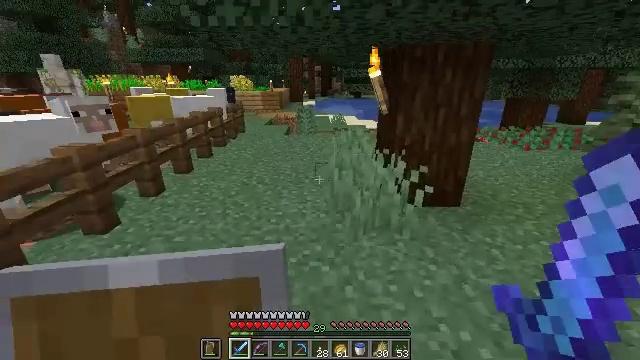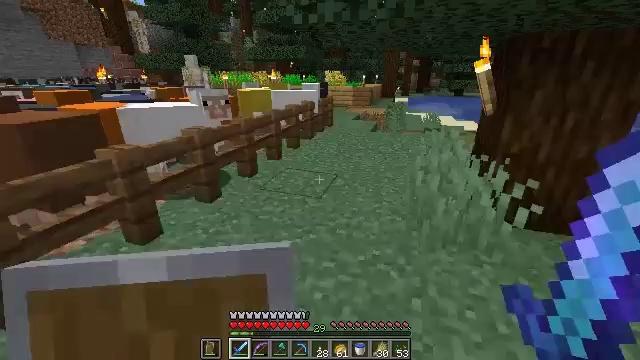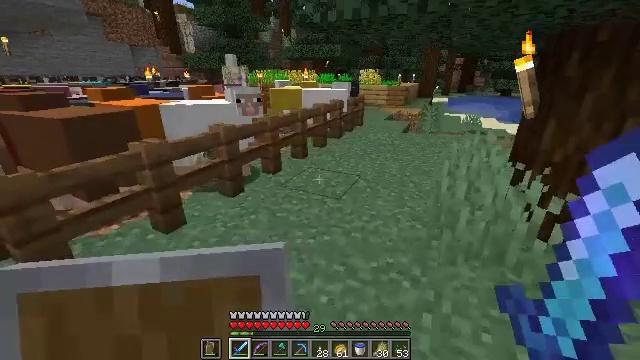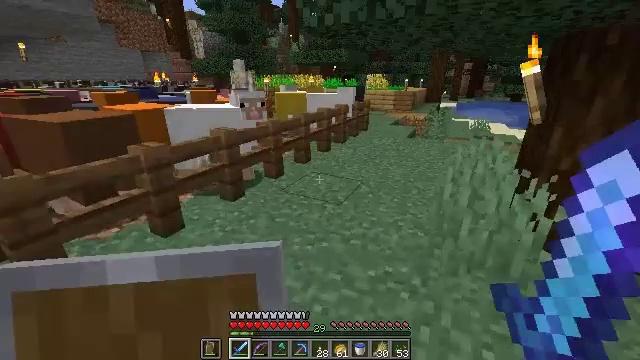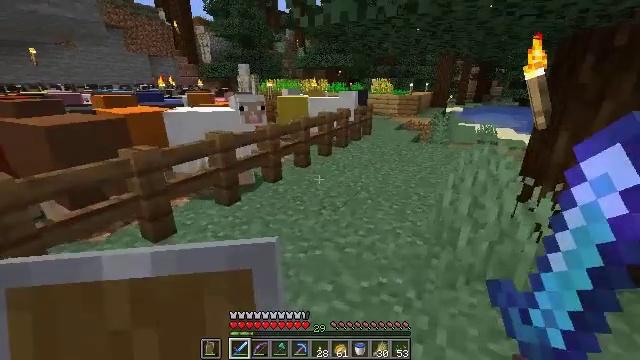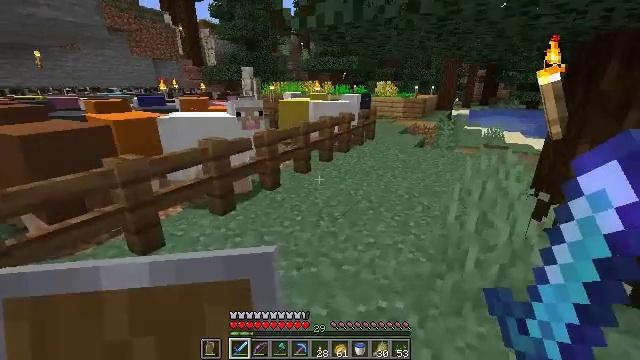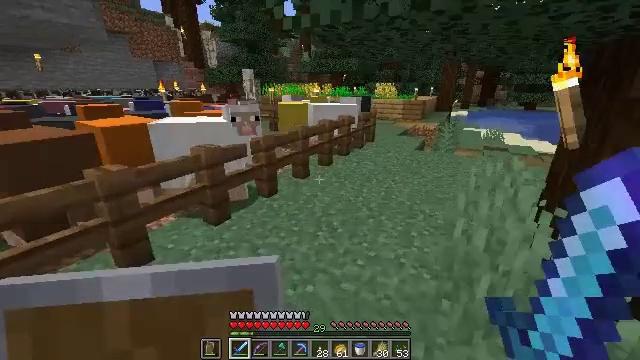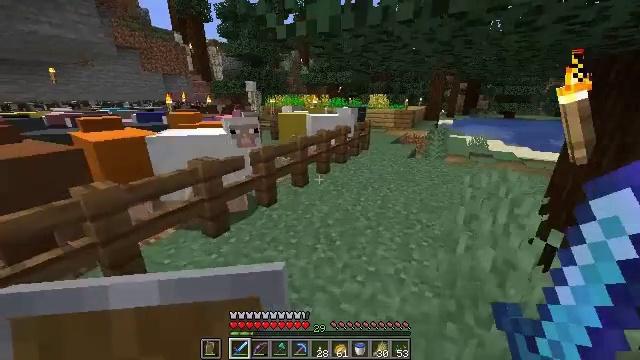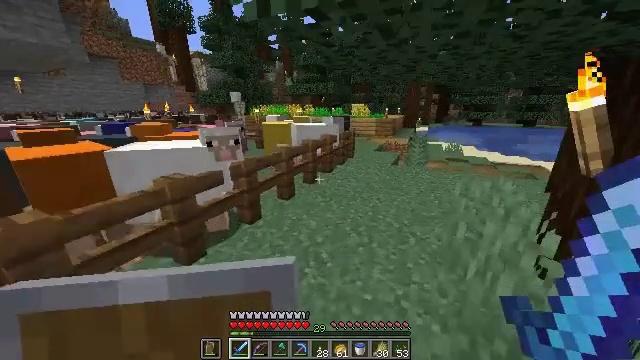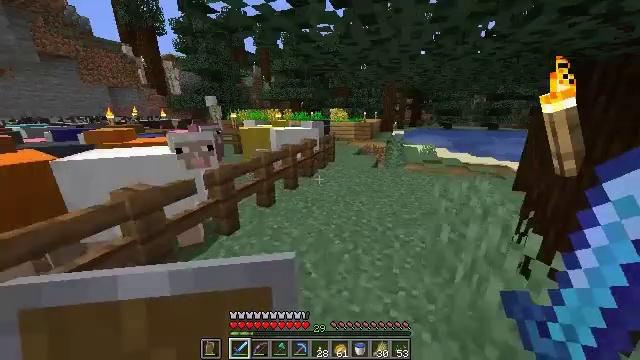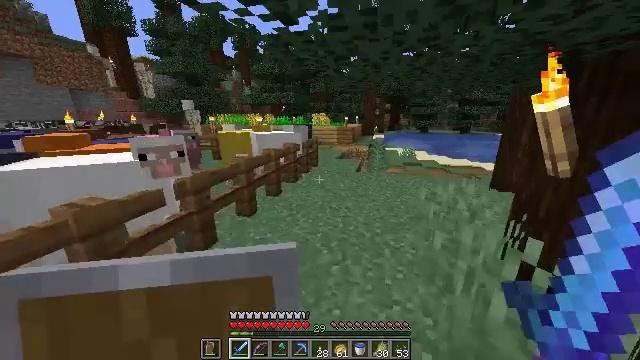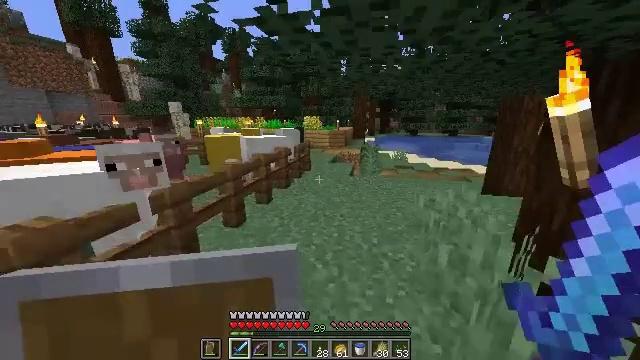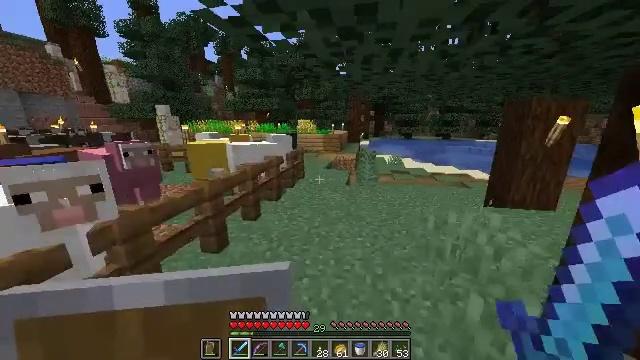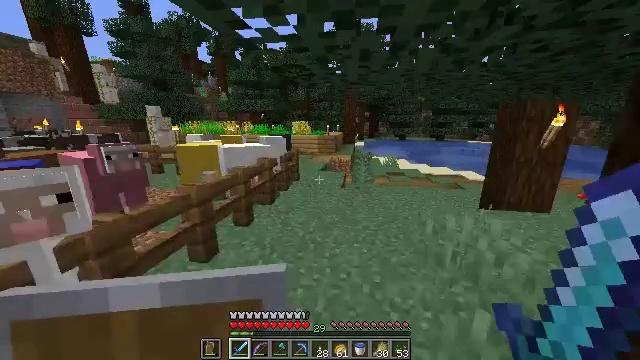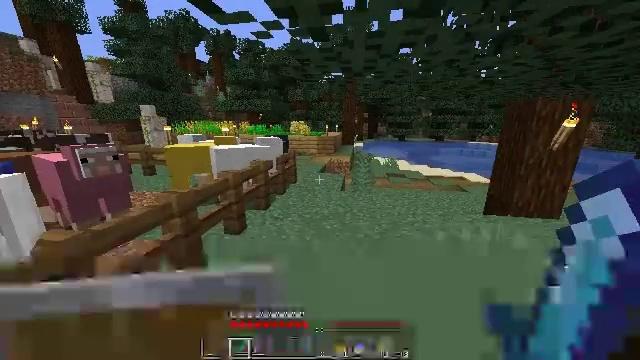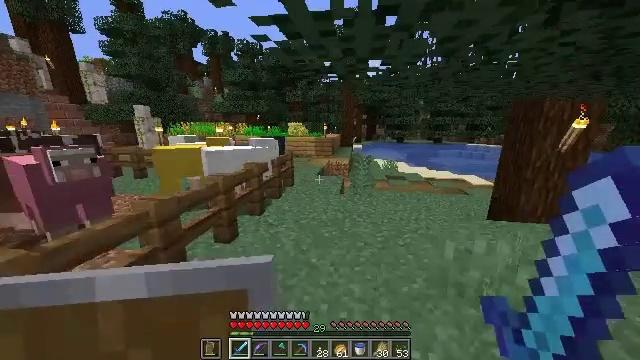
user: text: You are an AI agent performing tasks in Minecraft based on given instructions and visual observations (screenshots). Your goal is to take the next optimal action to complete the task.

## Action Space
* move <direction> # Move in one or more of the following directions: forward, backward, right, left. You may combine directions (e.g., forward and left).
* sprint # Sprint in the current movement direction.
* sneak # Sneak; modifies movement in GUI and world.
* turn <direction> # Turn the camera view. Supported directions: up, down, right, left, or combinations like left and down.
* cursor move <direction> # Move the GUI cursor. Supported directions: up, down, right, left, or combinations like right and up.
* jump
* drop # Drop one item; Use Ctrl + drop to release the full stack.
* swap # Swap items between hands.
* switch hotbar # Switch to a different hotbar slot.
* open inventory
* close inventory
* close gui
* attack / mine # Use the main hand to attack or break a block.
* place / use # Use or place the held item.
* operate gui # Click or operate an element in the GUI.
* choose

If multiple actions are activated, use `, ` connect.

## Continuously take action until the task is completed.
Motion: motion action
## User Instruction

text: Combine wheat to craft a hay block.
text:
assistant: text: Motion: move right, turn left
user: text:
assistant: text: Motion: move forward and move right, turn left
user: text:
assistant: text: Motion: move forward and move right, turn left
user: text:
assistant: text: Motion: move forward, turn left
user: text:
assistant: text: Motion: move forward, sprint, turn left
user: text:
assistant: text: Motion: move forward, sprint
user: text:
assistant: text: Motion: move forward, sprint
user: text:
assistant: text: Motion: move forward, turn right and up
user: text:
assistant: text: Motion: move forward, turn right
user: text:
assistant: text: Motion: move forward, sprint, turn right
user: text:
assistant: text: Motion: move forward, sprint, turn right
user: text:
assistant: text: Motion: move forward, sprint, turn right
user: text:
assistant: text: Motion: move forward, turn right
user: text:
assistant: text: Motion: move forward
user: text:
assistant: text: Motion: move forward
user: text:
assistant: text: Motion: move forward
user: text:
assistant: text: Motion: move forward
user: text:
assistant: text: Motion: move forward
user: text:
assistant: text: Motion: move forward
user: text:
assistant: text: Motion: move forward
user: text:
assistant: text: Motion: move forward
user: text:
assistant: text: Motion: move forward, turn right and down
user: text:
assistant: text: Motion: move forward, turn right and down
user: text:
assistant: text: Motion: move forward, turn right and down
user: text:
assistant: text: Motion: move forward, turn right and down
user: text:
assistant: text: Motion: move forward
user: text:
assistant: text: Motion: move forward, turn left
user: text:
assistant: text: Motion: move forward, turn left and down
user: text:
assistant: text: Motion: move forward, turn left
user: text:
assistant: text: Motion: move forward, turn left